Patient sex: M
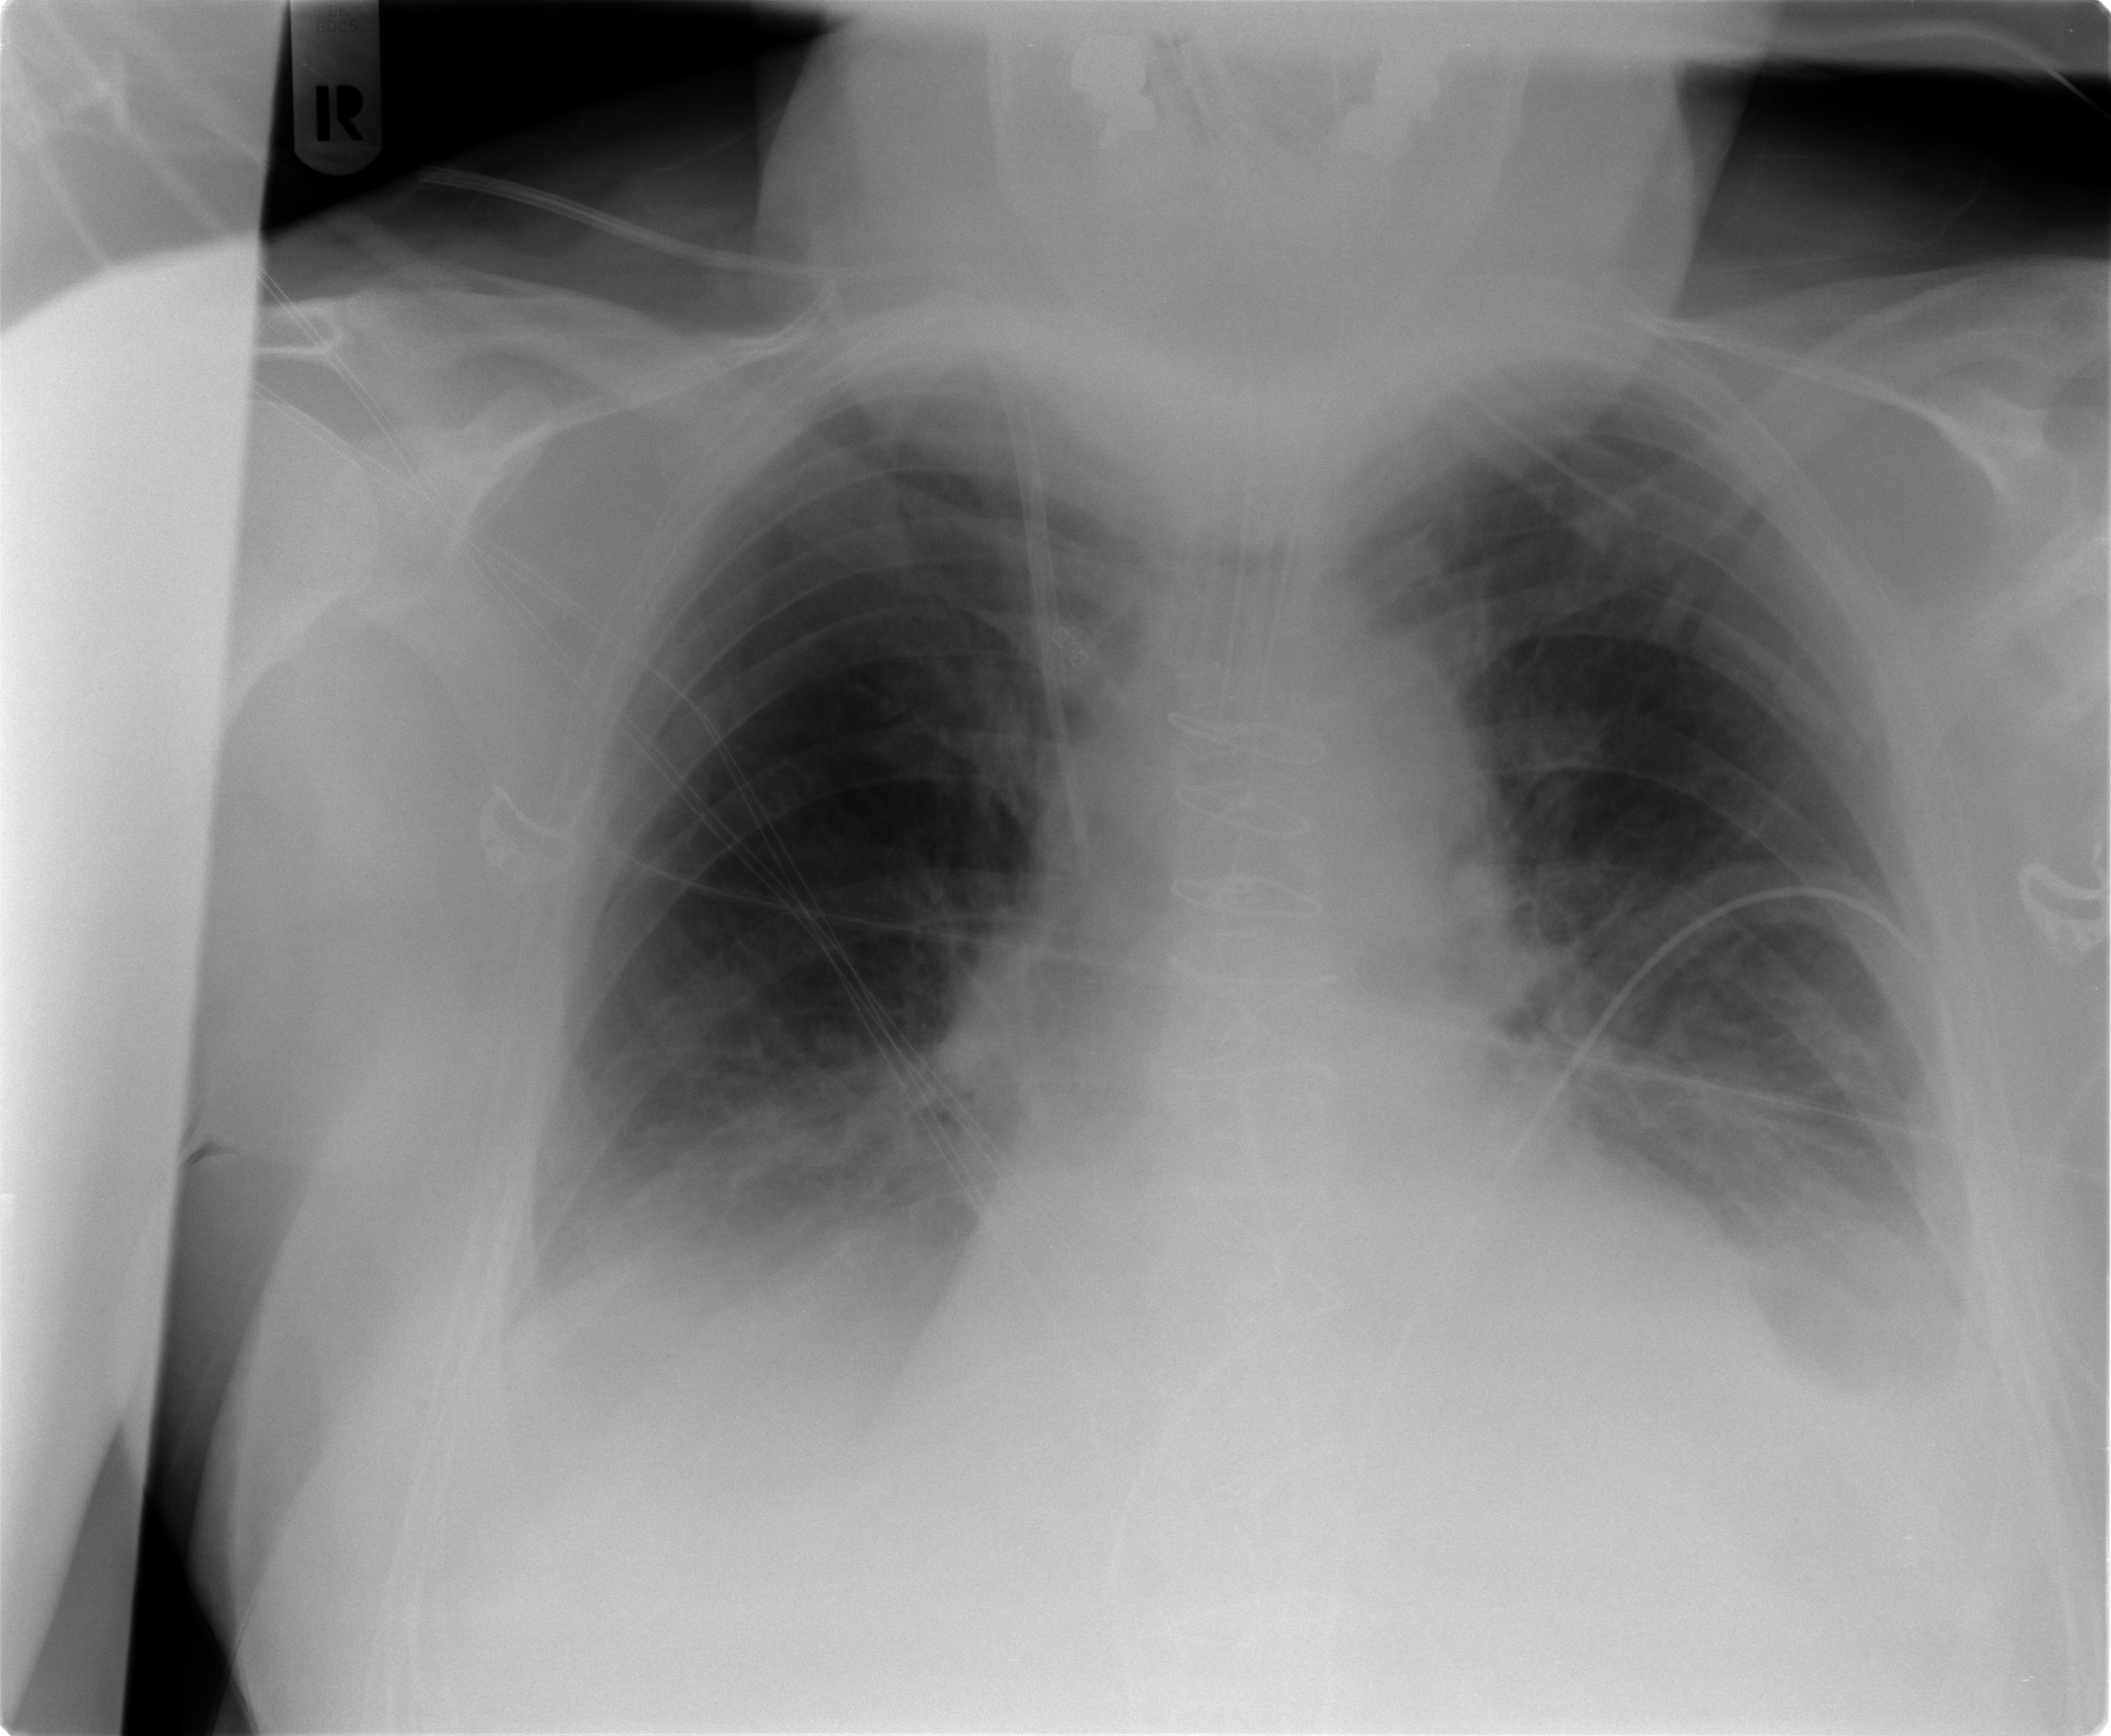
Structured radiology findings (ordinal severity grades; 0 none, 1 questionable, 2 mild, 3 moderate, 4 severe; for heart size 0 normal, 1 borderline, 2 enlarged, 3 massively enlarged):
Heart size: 2
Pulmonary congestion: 2
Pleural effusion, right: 2
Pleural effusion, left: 2
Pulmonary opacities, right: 1
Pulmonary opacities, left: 1
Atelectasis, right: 2
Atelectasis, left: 2